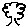
Label: tree